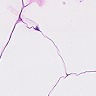
Metastatic tissue present: no